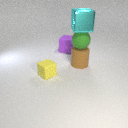
large brown rubber cylinder to the right of small yellow rubber cube